Field crop: maize
Growth stage: 2
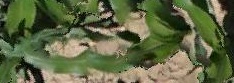
Species: maize